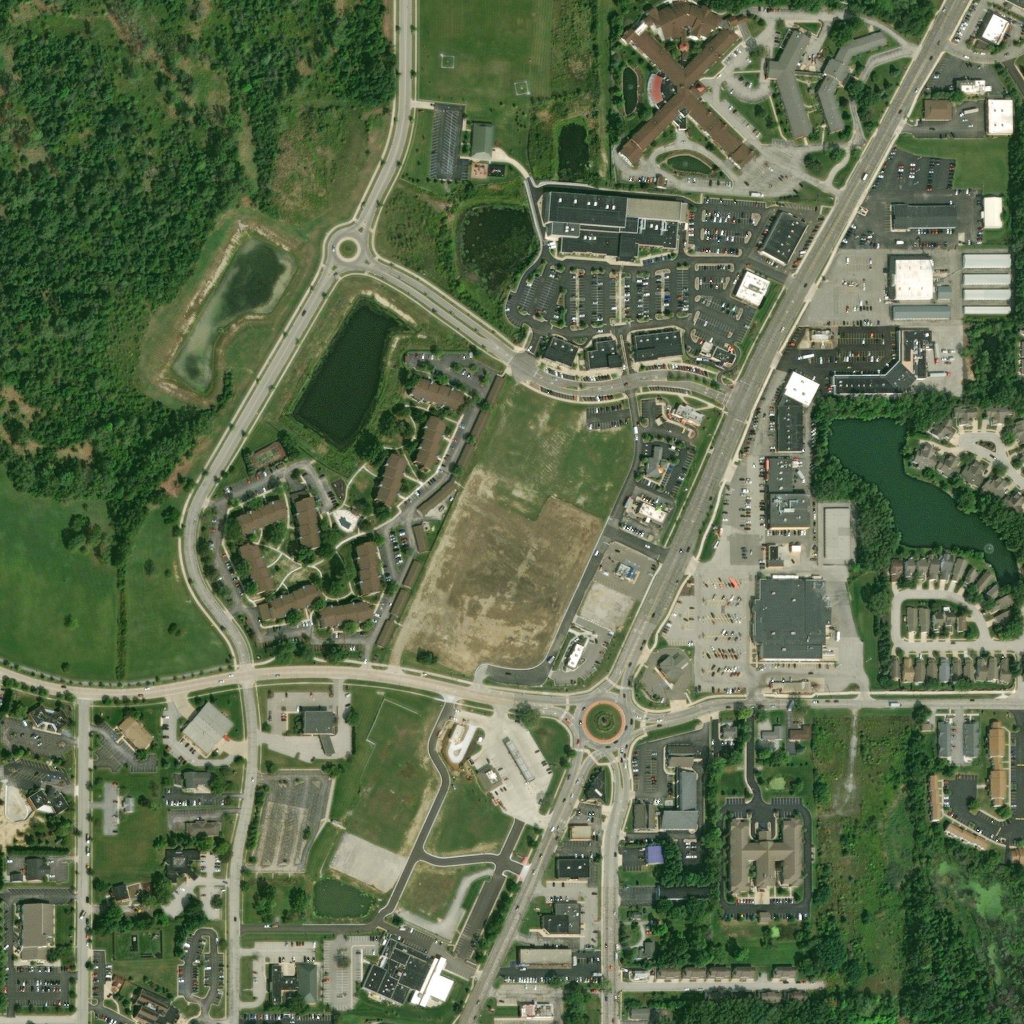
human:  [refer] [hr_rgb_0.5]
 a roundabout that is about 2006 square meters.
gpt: <box>[[55, 66, 62, 73, 0]]</box>

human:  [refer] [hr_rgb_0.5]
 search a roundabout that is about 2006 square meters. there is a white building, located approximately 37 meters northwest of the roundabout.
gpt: <box>[[55, 66, 62, 73, 0]]</box>